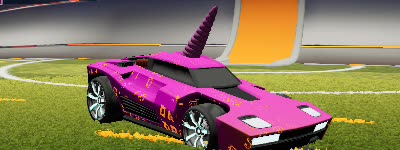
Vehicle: breakout